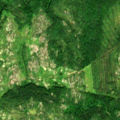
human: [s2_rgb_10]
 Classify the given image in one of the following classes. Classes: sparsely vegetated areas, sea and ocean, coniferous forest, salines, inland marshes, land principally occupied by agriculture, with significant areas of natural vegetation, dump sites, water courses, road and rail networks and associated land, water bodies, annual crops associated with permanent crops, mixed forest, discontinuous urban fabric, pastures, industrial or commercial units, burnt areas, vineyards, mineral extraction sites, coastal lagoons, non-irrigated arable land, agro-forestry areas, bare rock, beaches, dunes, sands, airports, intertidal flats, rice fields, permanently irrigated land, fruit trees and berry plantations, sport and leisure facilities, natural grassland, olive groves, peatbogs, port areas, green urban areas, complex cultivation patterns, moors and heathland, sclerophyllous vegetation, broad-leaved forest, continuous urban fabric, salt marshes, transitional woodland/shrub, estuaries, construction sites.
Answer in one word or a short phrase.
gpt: coniferous forest, mixed forest, transitional woodland/shrub